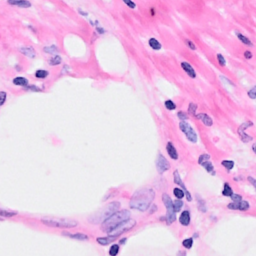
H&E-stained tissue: Breast